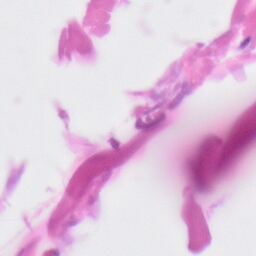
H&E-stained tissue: Skin